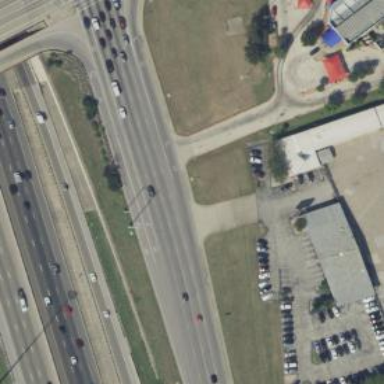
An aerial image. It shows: Secondary road with asphalt surface and frontage road.